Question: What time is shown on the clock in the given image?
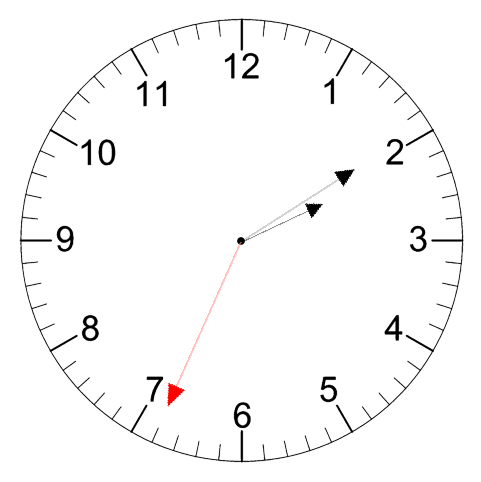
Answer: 02:09:34